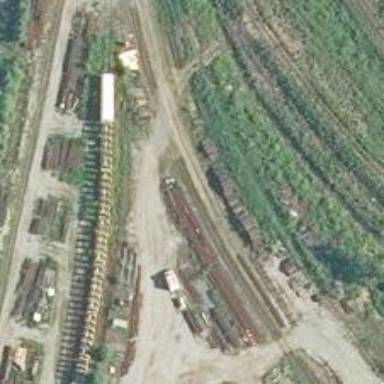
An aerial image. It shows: Railway yard in service.